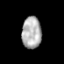
Tissue: prostate
Cell type: Epithelial cells
Senescence score: 0.3473
Nuclear area (px): 606
Mean DAPI intensity: 176.361